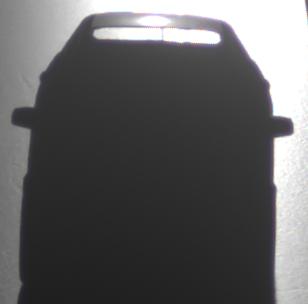
Make: Mercedes-Benz
Model: A 180
Detailed model: A-Class (176)
Model produced from: 2012/09
Model produced until: 2015/07
Doors: 5
Color: gray
Road condition: wet road
Daytime: sunrise or sunset
Contrast: high contrast